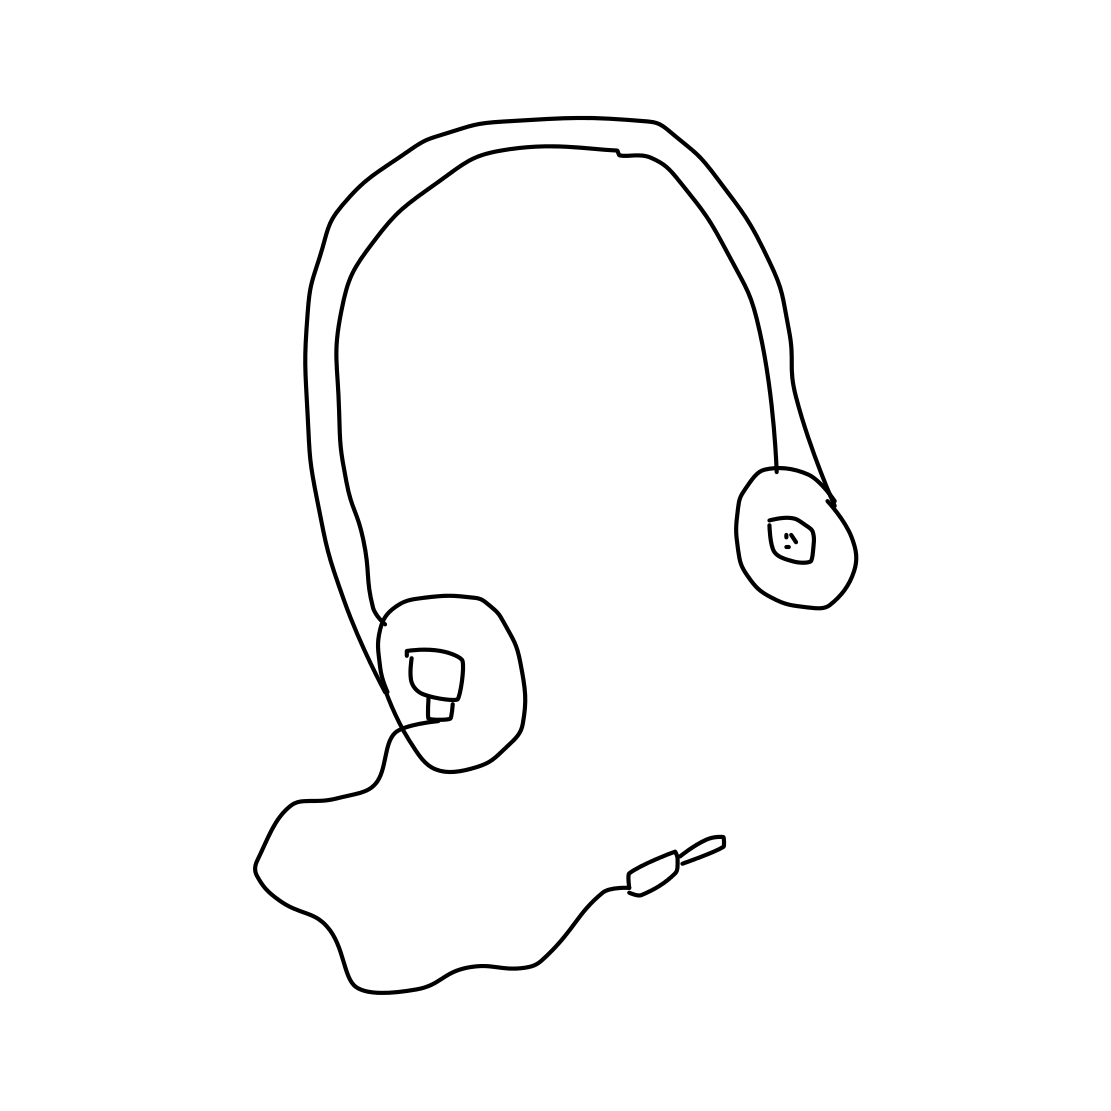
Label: head-phones